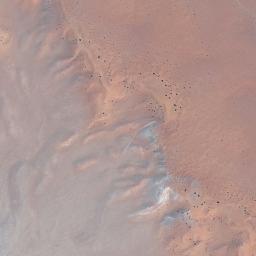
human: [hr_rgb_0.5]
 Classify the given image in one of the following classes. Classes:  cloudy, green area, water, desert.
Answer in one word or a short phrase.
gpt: desert